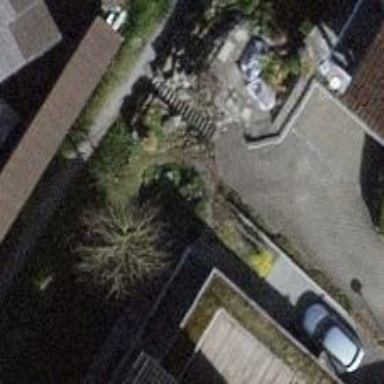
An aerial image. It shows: Road with steps.